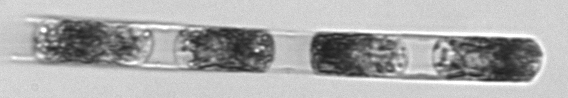
Label: Hemiaulus